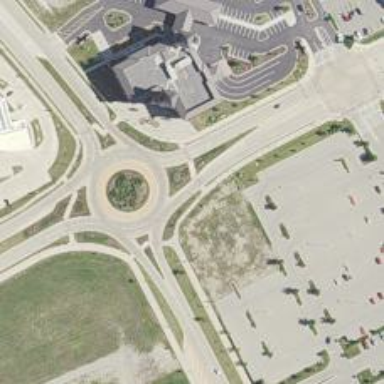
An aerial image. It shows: Secondary road around roundabout.